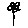
Label: flower